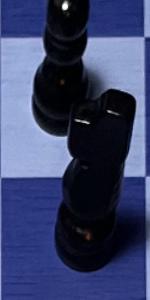
Label: Knight_Black